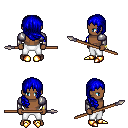
a pixel art fantasy rpg character, male body template, human, dark skin, steel arm armor, white pants, blue right-swept hairstyle, bracelets, gold boots, spear, four views (front, back, left, right), 2x2 character sprite sheet, small pixel art, hard edges, no anti-aliasing